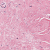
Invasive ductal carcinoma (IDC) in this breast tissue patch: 0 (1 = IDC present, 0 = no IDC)